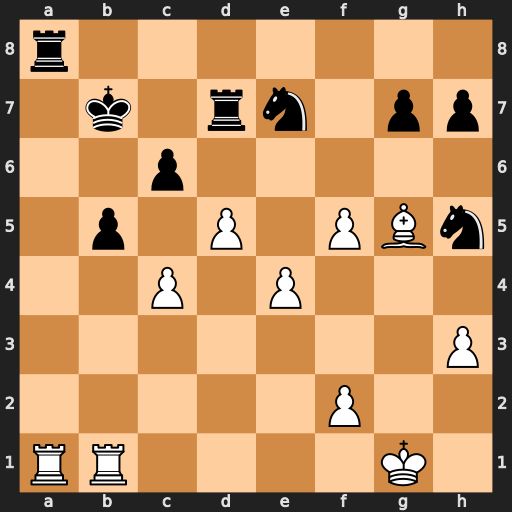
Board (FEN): r7/1k1rn1pp/2p5/1p1P1PBn/2P1P3/7P/5P2/RR4K1
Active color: w
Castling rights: -
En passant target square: -
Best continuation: dxc6+ Nxc6 Rxb5+ Kc7 Rxa8